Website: home-depot
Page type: payment
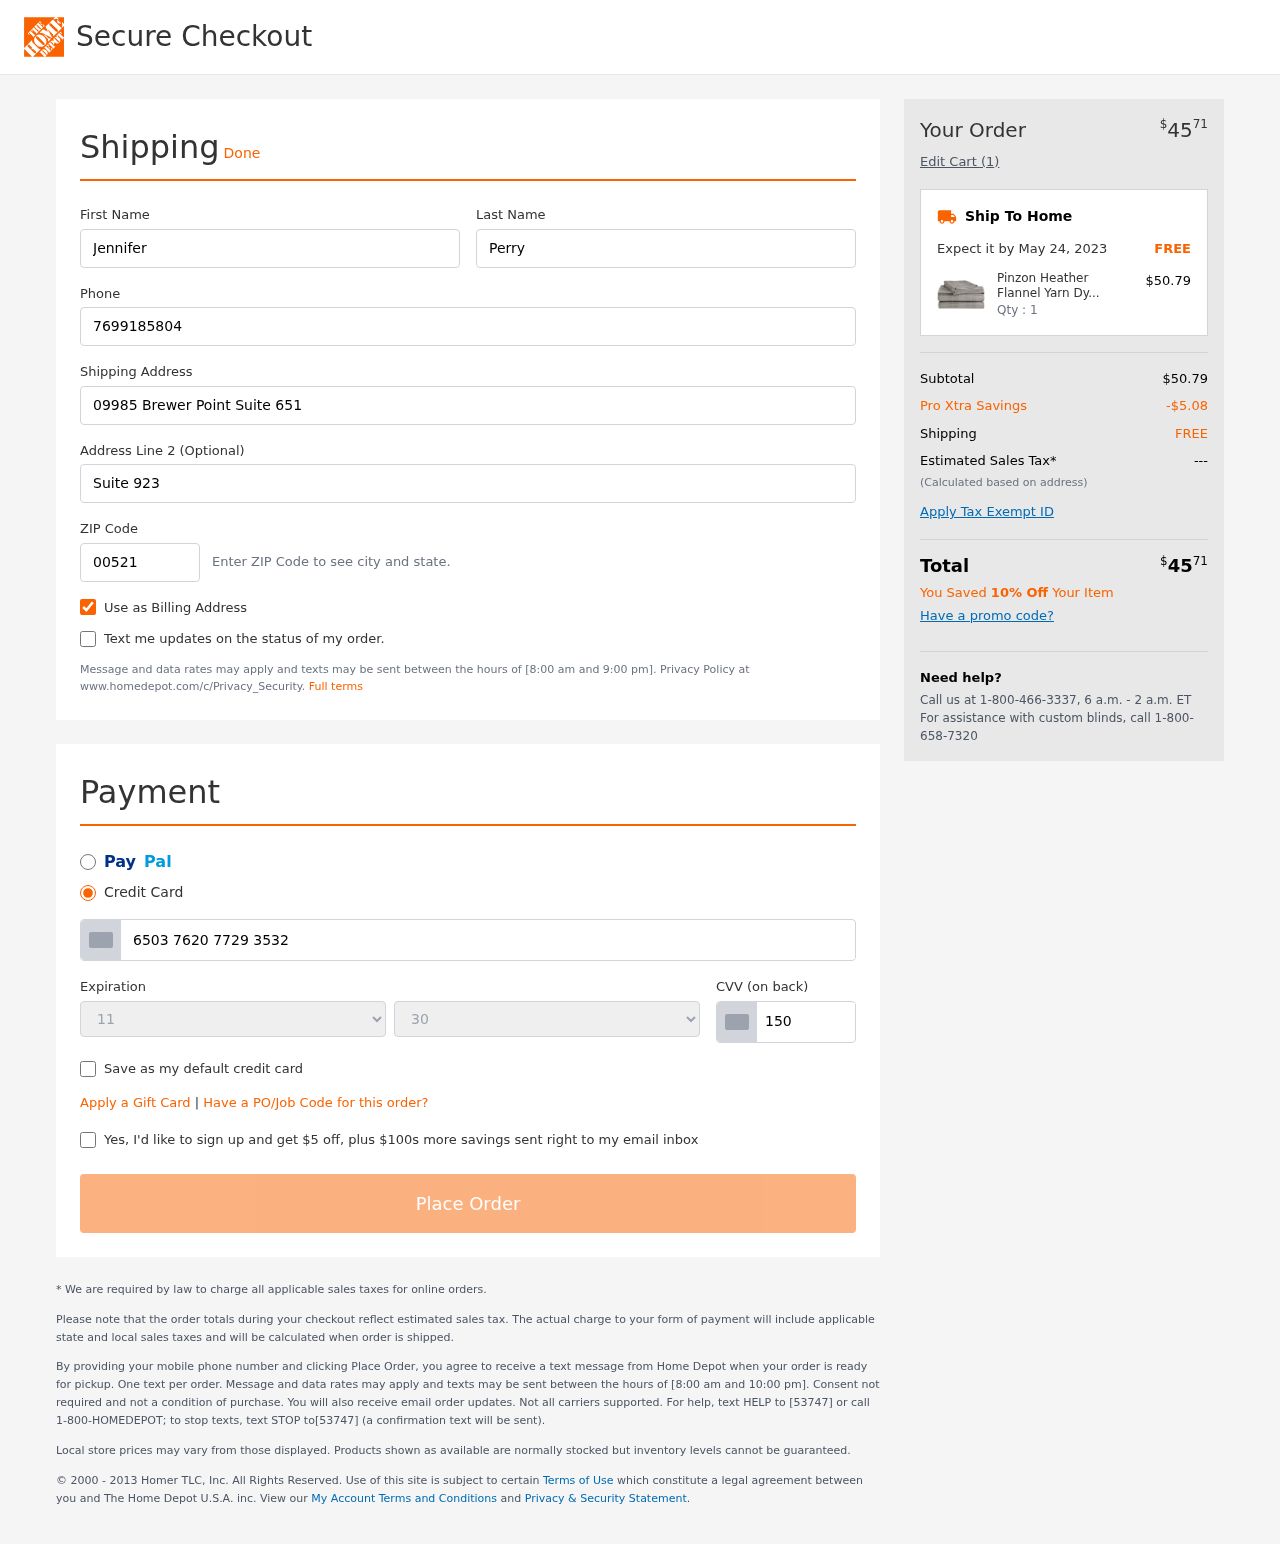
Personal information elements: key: PII_CARD_CVV
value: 150
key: PII_CARD_EXPIRY_MONTH
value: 11
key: PII_CARD_EXPIRY_YEAR
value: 30
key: PII_CARD_NUMBER
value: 6503 7620 7729 3532
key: PII_FIRSTNAME
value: Jennifer
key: PII_LASTNAME
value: Perry
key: PII_PHONE
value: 7699185804
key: PII_POSTCODE
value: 00521
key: PII_STREET
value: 09985 Brewer Point Suite 651
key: PII_STREET2
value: Suite 923
Product elements: key: PRODUCT1_NAME
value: Pinzon Heather Flannel Yarn Dyed 5.4-Ounce Sheet Sets
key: PRODUCT1_PRICE
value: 50.79
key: PRODUCT1_QUANTITY
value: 1
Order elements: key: ORDER_TOTAL
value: $4571
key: ORDER_NUM_ITEMS
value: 1
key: ORDER_DELIVERY_DATE
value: May 24, 2023
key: ORDER_SUBTOTAL
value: $50.79
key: ORDER_DISCOUNT
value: -$5.08
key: ORDER_SHIPPING_COST
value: FREE